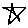
Label: star